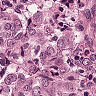
Metastatic tissue present: yes